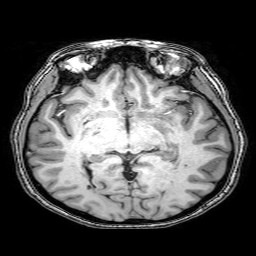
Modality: T1w
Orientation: coronal
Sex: female
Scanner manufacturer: philips
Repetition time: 0.008124 s
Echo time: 0.00371 s